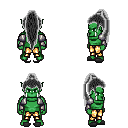
a pixel art fantasy rpg character, male body template, orc, green skin, steel arm armor, gold greaves, gray extra-long topknot hairstyle, gray slippers, four views (front, back, left, right), 2x2 character sprite sheet, small pixel art, hard edges, no anti-aliasing